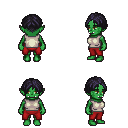
a pixel art fantasy rpg character, female body template, orc, green skin, white sleeveless shirt, red pants, raven parted hairstyle, four views (front, back, left, right), 2x2 character sprite sheet, small pixel art, hard edges, no anti-aliasing